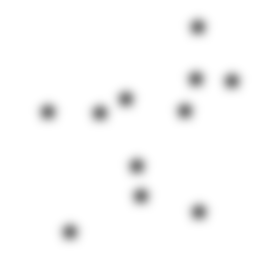
Squares: 0
Triangles: 0
Stars: 11
Total shapes: 11